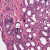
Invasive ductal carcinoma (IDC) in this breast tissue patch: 0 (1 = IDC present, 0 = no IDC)